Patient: sex M, age 66
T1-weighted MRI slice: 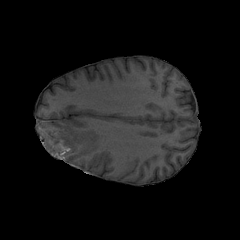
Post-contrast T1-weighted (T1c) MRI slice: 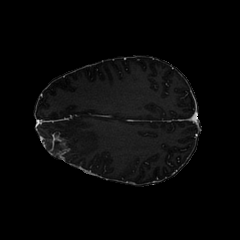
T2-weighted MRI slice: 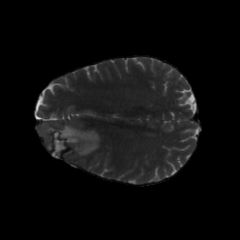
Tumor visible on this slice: yes
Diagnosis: Glioblastoma, IDH-wildtype
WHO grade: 4